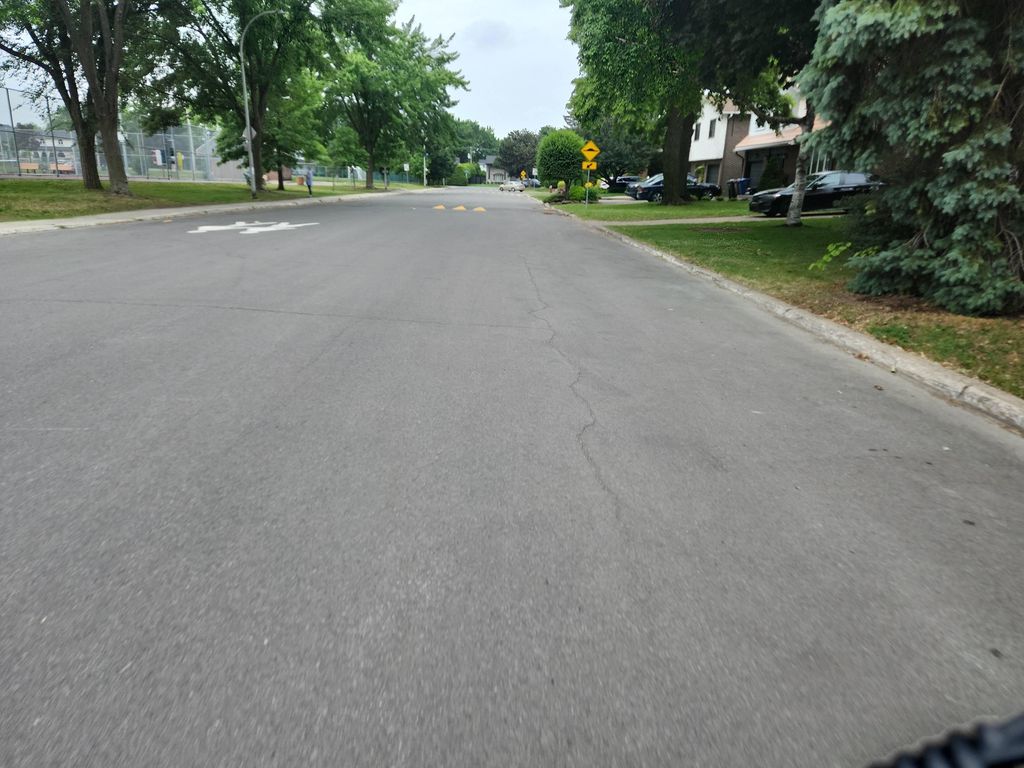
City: montreal